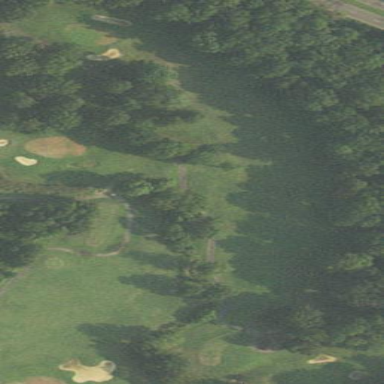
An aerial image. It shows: Area with grass used as rough in golf course.